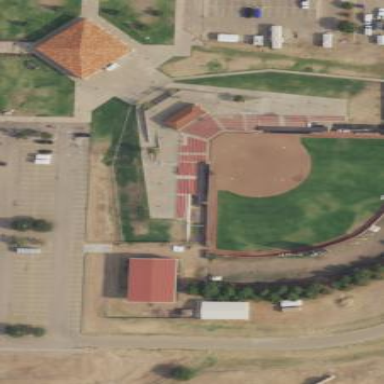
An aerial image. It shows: Pitch for softball surrounded by fence.